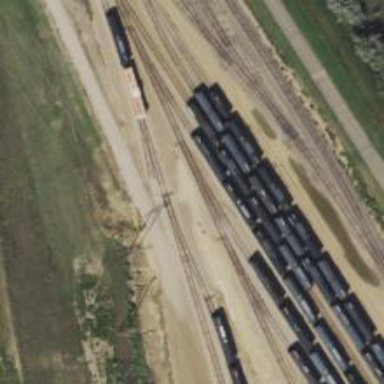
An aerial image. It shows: Railway yard.